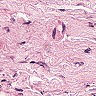
Metastatic tissue present: no